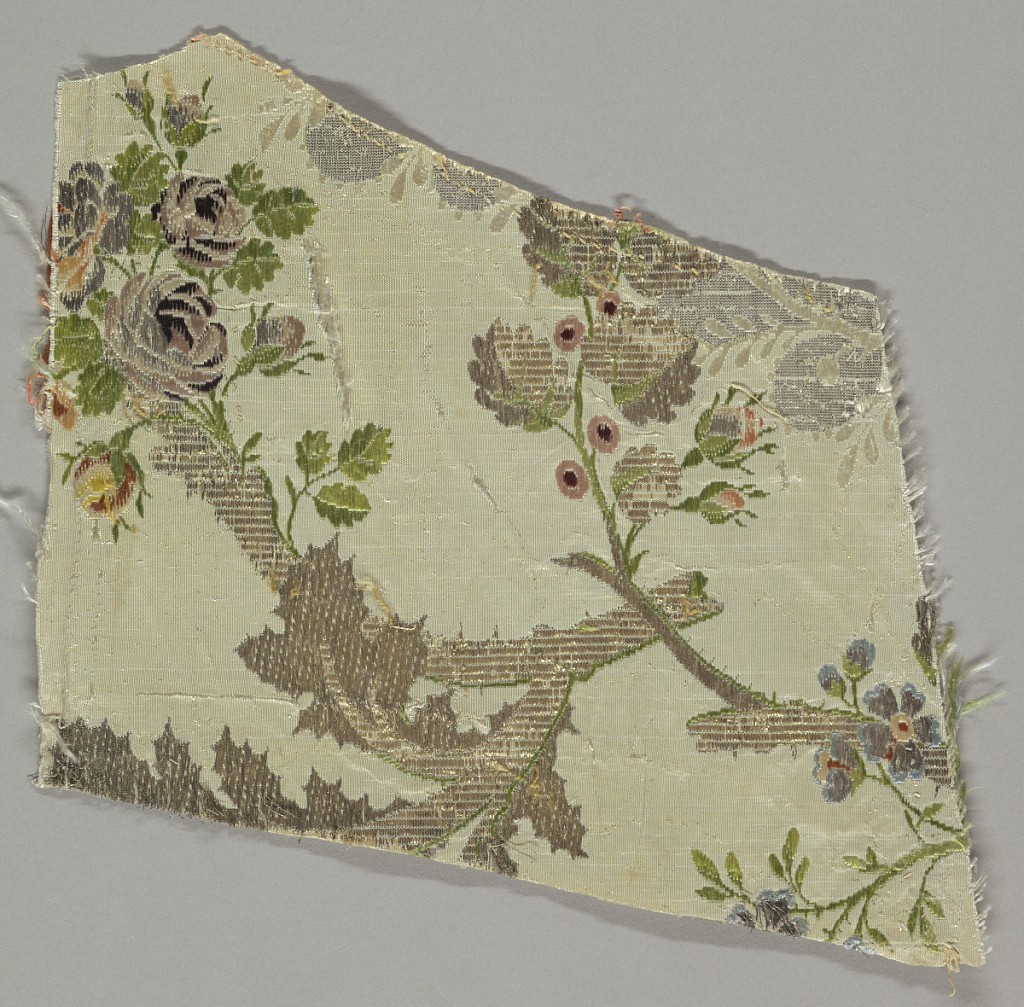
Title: Fragment
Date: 1750–1800
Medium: silk, metallic thread Technique: plain compound weave with discontinuous supplementary weft (brocaded)
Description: Fragment show a piece of a branch in metallic thread with polychrome flowers on white ground.